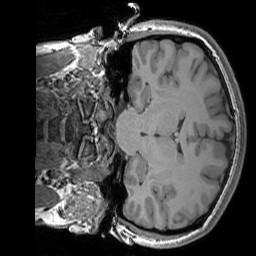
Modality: T1w
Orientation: coronal